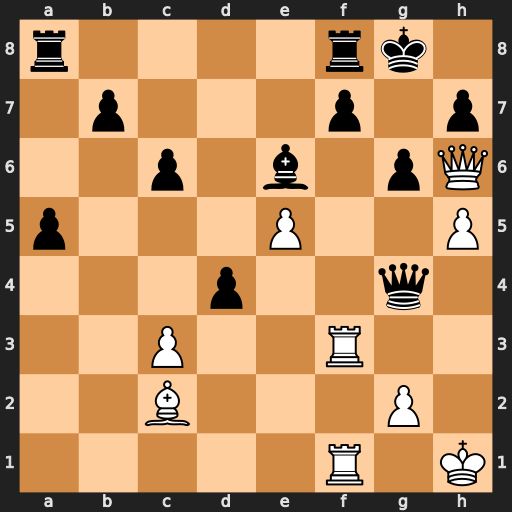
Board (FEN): r4rk1/1p3p1p/2p1b1pQ/p3P2P/3p2q1/2P2R2/2B3P1/5R1K
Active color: w
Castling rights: -
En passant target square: -
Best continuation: hxg6 hxg6 Rh3 Qxh3+ gxh3